Interaction volume radius: 5 \u00c5
Interaction volume height: 30 \u00c5
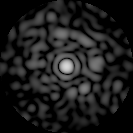
Disorder parameter: 0.8444